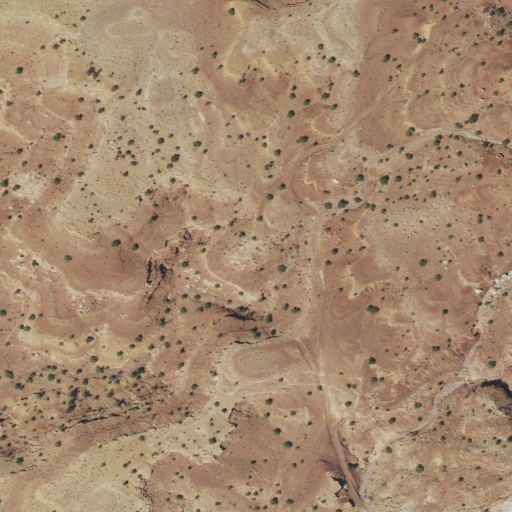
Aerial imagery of valley in Utah named Bruff Valley containing shrub, grassland, and evergreen forest